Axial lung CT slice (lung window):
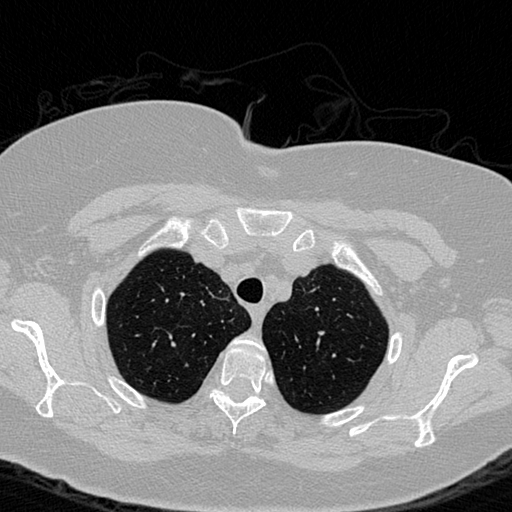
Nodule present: no